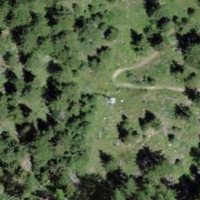
EUNIS habitat code: 43
Species observed at this site:
Epipactis atrorubens